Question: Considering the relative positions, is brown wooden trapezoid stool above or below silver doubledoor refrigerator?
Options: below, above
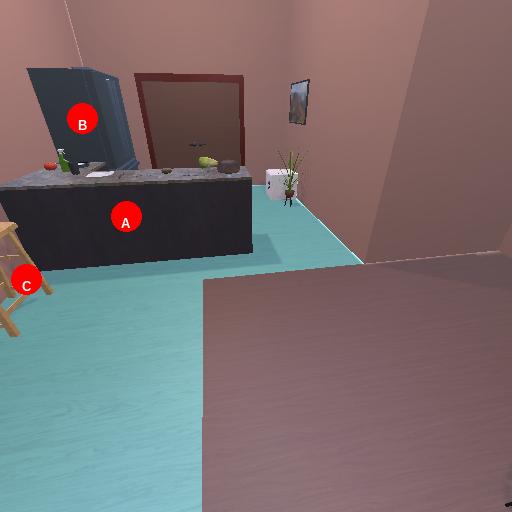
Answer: below